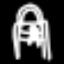
Label: bed